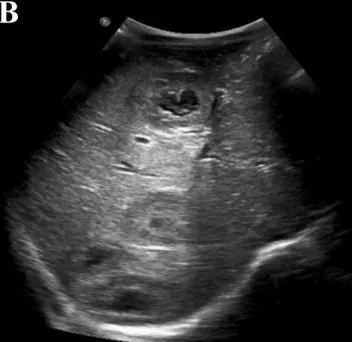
US images of a seven-year-old boy with pelvic extraosseous Ewing's sarcoma. Image (B) shows several solid nodular hepatic lesions with a bull's-eye appearance suggestive of liver metastases.
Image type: radiology (ultrasound)